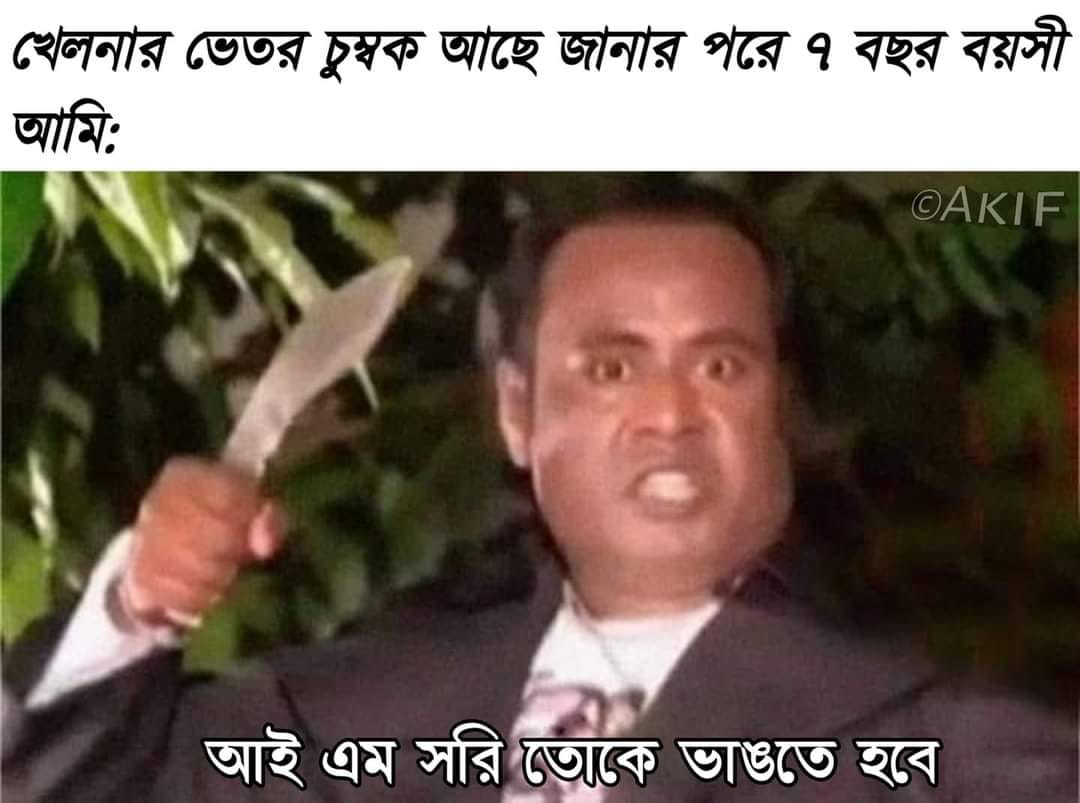
Caption: খেলনার ভেতর চুম্বক আছে জানার পরে ৭ বছর বয়সী    আমিঃ   আই এম সরি তোকে ভাঙতে হবে
Label: non-hate